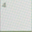
Piece: xx